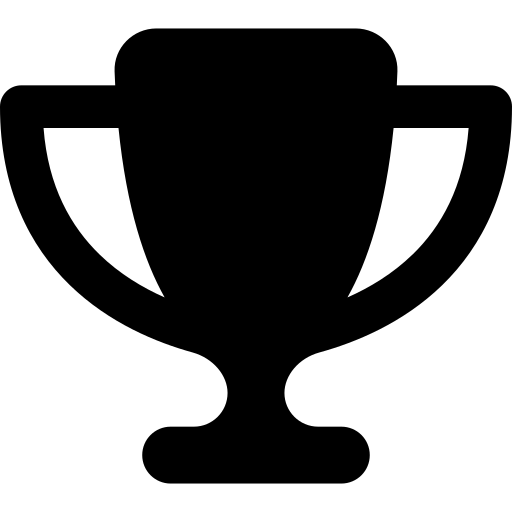
Tags: icon, FontAwesome, fa-icon, solid, trophy